Question: IntelliJ is doing code completion while I'm editing a comment. The Groovy file looks something like this:
'''
class Foo {
//
def someMethod() {
}
}
'''
When I start typing text on the comment line above 'someMethod()', IntelliJ thinks I'm entering a class name and thus brings up code completion.

Is there a way to disable this? It should be obvious to IntelliJ that I'm in a comment.
I'm using IntelliJ 10.5.4 to edit a Groovy file.
: I tried this with Java and IntelliJ does not perform code completion within a comment.
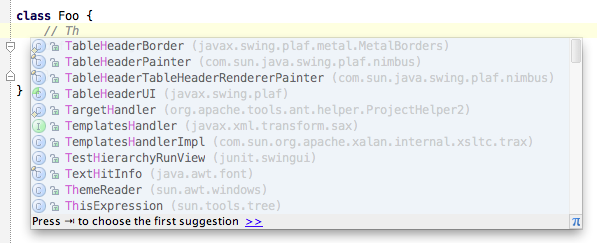
Answer: It's most likely a bug which also affects the latest IDEA version, <URL>, please vote.